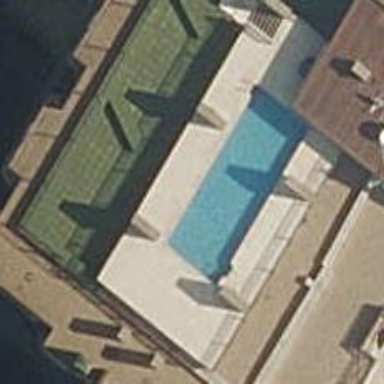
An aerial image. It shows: Swimming pool located in leisure land.